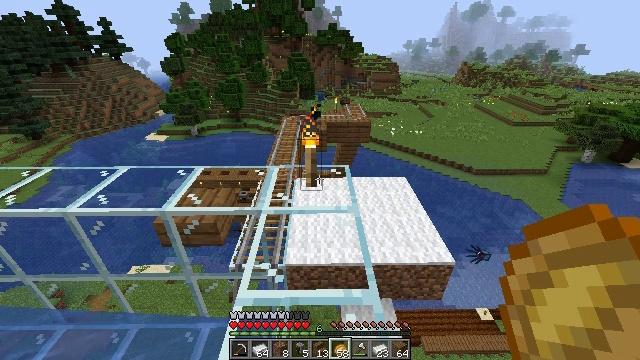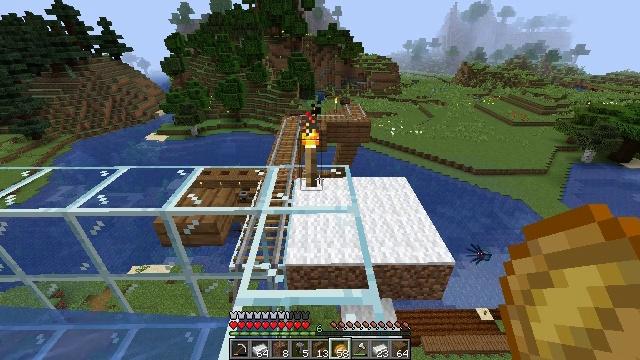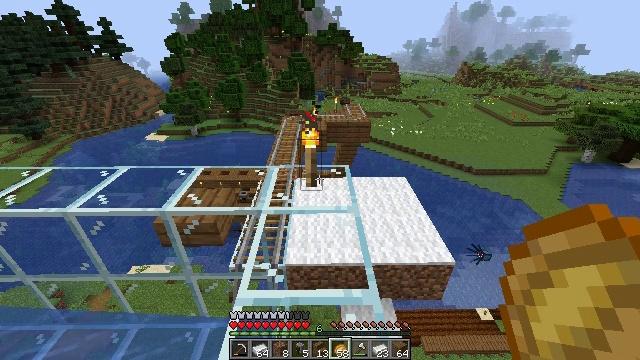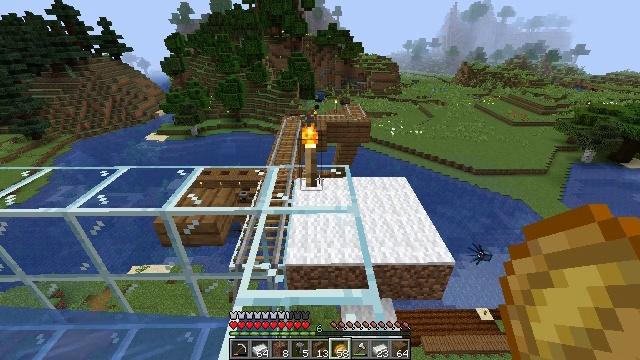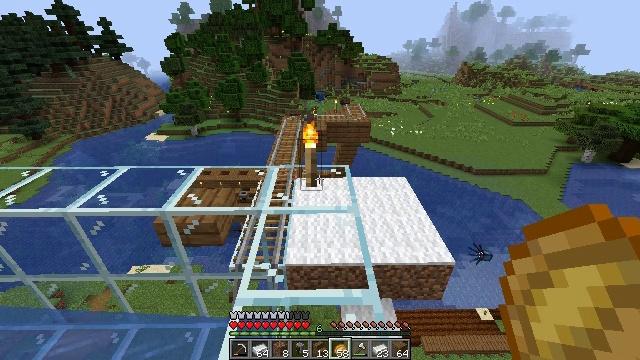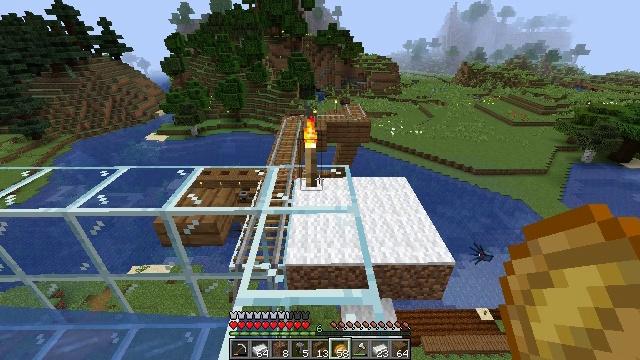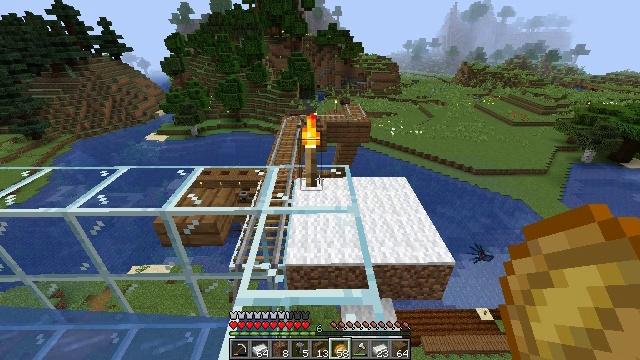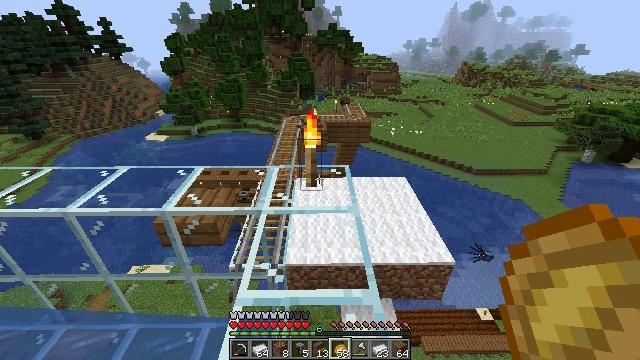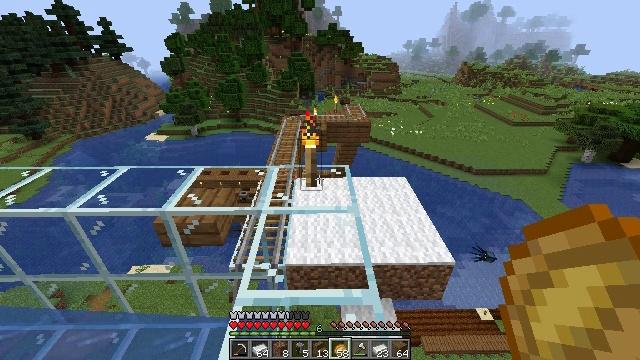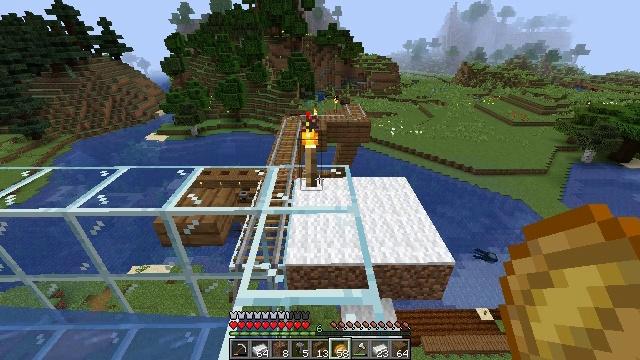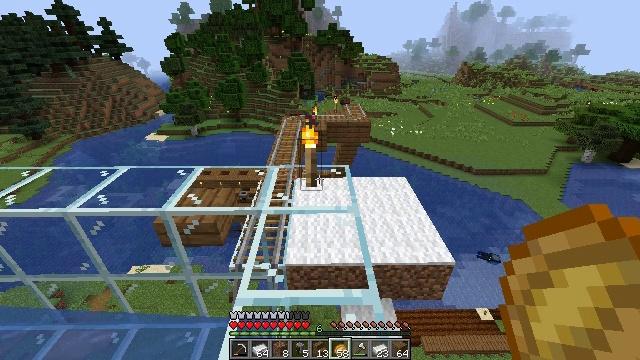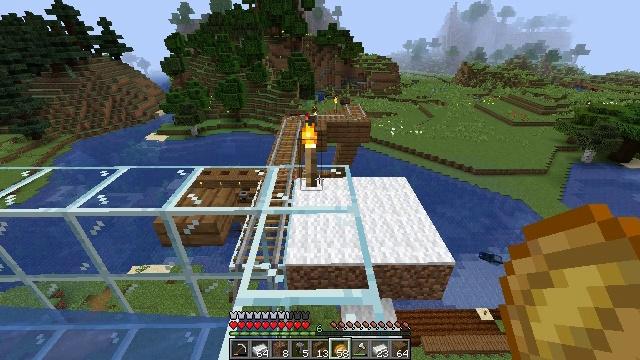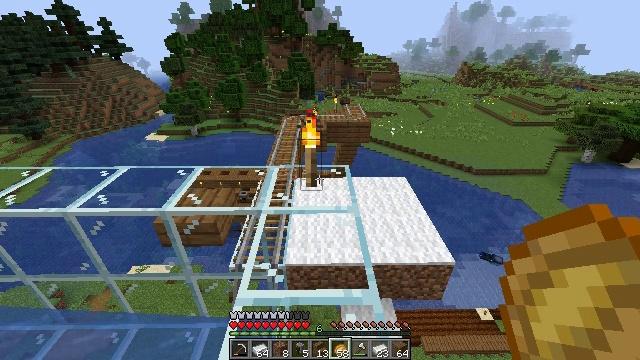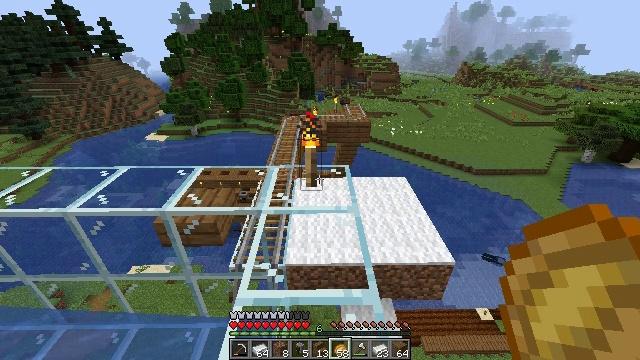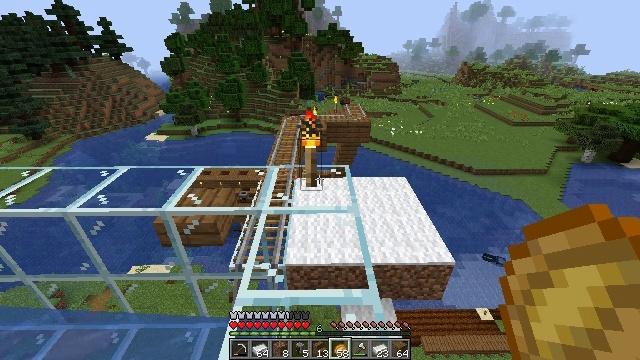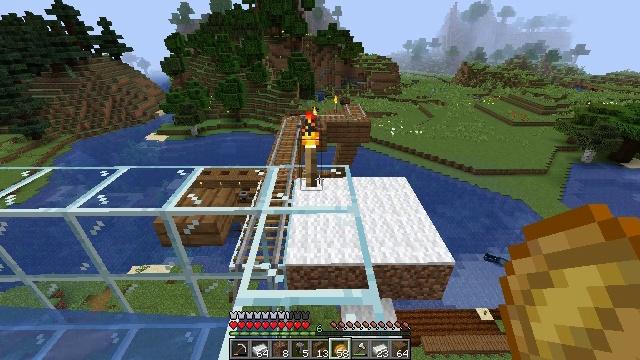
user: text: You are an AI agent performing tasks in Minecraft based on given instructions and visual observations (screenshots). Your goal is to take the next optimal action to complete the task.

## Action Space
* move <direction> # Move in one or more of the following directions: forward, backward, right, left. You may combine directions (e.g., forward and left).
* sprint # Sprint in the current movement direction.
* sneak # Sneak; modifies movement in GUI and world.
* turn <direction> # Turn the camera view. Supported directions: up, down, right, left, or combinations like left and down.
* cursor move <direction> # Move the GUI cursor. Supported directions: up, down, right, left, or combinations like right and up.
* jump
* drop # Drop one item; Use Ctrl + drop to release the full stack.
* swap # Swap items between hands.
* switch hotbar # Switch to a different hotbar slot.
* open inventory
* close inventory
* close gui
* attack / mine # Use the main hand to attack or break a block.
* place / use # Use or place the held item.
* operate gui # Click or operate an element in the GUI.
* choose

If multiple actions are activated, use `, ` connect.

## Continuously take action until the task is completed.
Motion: motion action
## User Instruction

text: Retrieve the smithing table you placed.
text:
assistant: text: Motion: no_op
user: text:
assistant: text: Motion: no_op
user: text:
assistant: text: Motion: no_op
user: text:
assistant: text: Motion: no_op
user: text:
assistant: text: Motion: no_op
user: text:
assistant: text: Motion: no_op
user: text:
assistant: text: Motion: no_op
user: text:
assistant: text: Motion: no_op
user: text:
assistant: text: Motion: no_op
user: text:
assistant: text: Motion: no_op
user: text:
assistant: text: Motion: no_op
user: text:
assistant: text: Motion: no_op
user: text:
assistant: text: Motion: no_op
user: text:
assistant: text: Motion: no_op
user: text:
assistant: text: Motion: no_op
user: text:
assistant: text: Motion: no_op
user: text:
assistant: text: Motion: no_op
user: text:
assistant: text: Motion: no_op
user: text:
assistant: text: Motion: no_op
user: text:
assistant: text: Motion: no_op
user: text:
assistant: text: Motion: no_op
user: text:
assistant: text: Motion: no_op
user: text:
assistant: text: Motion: no_op
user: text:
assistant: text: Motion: no_op
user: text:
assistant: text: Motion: no_op
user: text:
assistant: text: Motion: no_op
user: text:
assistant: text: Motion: no_op
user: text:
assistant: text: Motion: no_op
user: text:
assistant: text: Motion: no_op
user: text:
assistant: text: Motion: no_op